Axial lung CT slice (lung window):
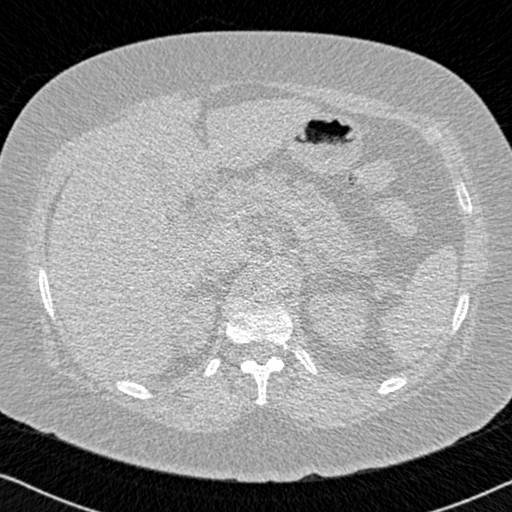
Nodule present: no